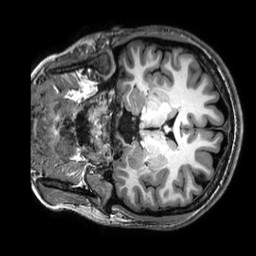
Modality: T1w
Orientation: coronal
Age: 23
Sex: female
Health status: healthy
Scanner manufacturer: philips
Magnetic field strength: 3 T
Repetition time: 0.009 s
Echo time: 0.003996 s